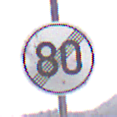
Verkehrszeichen: EndeGeschwindigkeit80
Umgebung: Outdoor, Nature
Tageszeit: MorningAfternoon
Wetter: PartlyCloudy
Licht: Natural
Jahreszeit: Winter
Kontrast: HighContrast